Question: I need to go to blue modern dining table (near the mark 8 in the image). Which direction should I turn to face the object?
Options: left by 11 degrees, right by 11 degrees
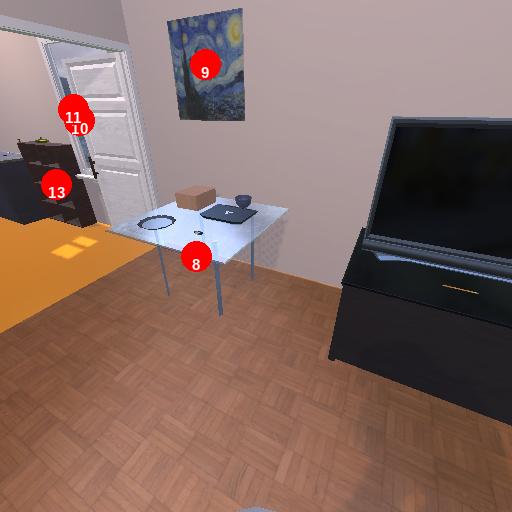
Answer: left by 11 degrees